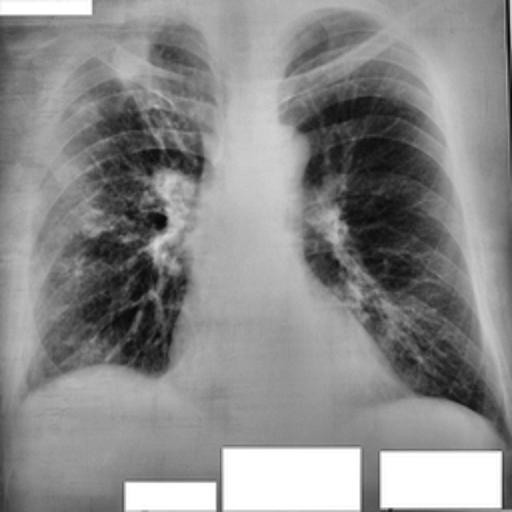
Finding: TUBERCULOSIS